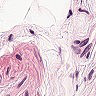
Metastatic tissue present: no